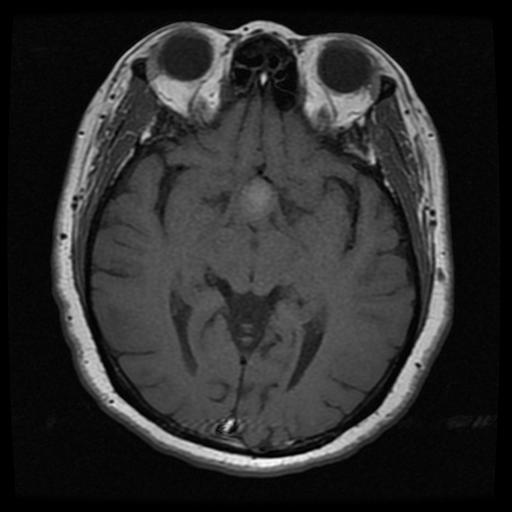
Label: pituitary